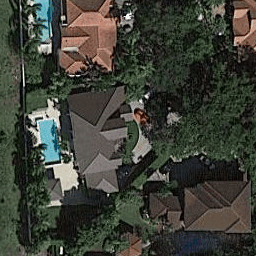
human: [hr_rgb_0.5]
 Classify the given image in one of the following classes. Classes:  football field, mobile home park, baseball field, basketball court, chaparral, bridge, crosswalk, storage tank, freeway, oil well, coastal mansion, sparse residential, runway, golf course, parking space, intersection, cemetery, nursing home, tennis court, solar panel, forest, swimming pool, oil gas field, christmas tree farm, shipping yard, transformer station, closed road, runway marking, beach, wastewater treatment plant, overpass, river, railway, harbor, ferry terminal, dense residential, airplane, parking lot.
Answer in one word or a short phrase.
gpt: coastal mansion